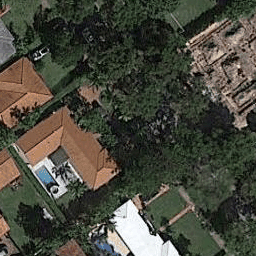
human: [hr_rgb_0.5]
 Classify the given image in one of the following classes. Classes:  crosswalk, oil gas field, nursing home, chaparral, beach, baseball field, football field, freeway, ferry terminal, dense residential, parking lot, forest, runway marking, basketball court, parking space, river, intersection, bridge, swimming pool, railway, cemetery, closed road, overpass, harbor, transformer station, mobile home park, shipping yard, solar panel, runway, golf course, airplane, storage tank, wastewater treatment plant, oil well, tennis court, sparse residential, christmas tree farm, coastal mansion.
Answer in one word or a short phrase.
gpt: coastal mansion